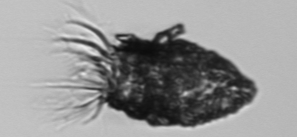
Label: Tintinnopsis